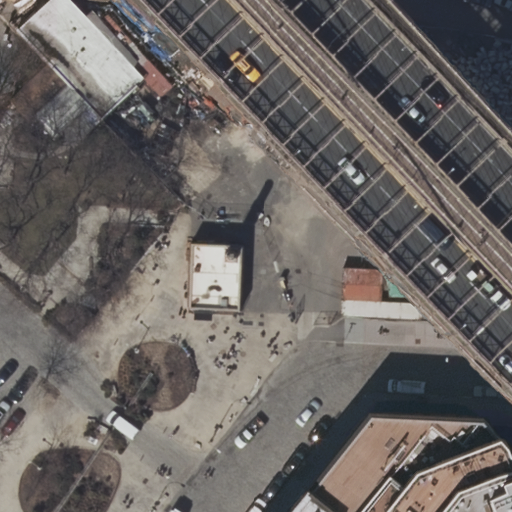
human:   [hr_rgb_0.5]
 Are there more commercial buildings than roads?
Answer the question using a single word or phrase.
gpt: no

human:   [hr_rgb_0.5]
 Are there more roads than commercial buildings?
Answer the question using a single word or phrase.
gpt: yes

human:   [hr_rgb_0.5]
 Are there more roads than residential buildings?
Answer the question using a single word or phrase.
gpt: yes

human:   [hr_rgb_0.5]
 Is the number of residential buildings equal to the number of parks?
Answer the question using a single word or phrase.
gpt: no

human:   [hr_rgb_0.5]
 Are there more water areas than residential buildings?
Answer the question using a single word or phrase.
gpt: no

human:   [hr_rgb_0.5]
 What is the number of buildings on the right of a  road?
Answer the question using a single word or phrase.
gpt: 3

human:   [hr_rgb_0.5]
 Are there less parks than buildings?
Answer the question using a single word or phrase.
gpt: yes

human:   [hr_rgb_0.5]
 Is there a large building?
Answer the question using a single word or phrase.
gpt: no

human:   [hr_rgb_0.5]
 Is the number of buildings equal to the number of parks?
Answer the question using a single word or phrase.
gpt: no

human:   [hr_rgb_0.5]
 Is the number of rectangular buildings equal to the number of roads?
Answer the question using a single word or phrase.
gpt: no

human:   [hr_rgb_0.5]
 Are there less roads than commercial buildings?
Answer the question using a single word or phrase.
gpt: no

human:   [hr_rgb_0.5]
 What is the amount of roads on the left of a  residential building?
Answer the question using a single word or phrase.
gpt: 6

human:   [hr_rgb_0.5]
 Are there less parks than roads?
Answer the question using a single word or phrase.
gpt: yes

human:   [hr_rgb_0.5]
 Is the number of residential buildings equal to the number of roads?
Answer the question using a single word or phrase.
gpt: no

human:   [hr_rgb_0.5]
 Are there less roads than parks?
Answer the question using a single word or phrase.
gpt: no

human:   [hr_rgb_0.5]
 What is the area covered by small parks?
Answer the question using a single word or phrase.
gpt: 43m2

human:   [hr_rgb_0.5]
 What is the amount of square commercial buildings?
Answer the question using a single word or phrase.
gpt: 0

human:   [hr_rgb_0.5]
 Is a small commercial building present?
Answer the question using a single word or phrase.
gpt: no

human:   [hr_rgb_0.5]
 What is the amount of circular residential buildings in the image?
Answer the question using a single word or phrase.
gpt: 0

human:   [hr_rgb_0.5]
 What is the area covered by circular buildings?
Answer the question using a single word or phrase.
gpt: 0m2

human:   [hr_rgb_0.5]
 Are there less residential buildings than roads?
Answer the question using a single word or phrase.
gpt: yes

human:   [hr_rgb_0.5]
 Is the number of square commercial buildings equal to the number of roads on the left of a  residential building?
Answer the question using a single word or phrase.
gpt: no

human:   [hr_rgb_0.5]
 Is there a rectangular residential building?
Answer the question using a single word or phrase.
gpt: yes

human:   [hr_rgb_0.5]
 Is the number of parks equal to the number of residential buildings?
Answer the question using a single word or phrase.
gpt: no

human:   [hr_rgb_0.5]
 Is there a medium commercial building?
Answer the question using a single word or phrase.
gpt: no

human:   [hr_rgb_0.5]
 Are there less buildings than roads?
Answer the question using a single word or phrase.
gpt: yes

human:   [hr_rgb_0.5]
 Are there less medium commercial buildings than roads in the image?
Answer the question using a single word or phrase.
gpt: yes

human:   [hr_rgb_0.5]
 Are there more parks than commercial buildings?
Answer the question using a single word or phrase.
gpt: yes

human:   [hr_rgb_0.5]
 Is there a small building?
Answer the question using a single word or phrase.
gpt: yes

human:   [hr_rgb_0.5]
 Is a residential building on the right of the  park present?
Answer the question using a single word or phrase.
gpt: yes

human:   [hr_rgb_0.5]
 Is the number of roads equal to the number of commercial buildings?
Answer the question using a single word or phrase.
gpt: no

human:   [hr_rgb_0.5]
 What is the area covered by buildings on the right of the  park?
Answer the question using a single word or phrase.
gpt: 305m2

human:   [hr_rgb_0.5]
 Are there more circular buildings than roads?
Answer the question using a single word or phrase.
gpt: no

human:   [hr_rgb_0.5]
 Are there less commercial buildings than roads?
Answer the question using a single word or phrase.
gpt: yes

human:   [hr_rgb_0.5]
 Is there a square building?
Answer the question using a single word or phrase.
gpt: no

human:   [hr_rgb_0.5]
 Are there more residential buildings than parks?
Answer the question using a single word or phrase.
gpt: yes